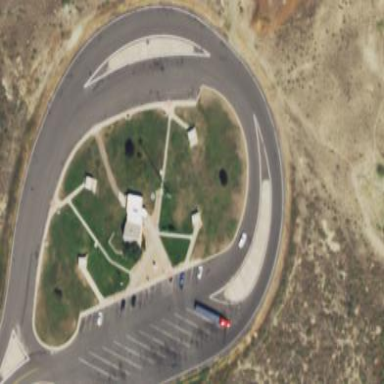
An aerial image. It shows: Rest area along the road.